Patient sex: M
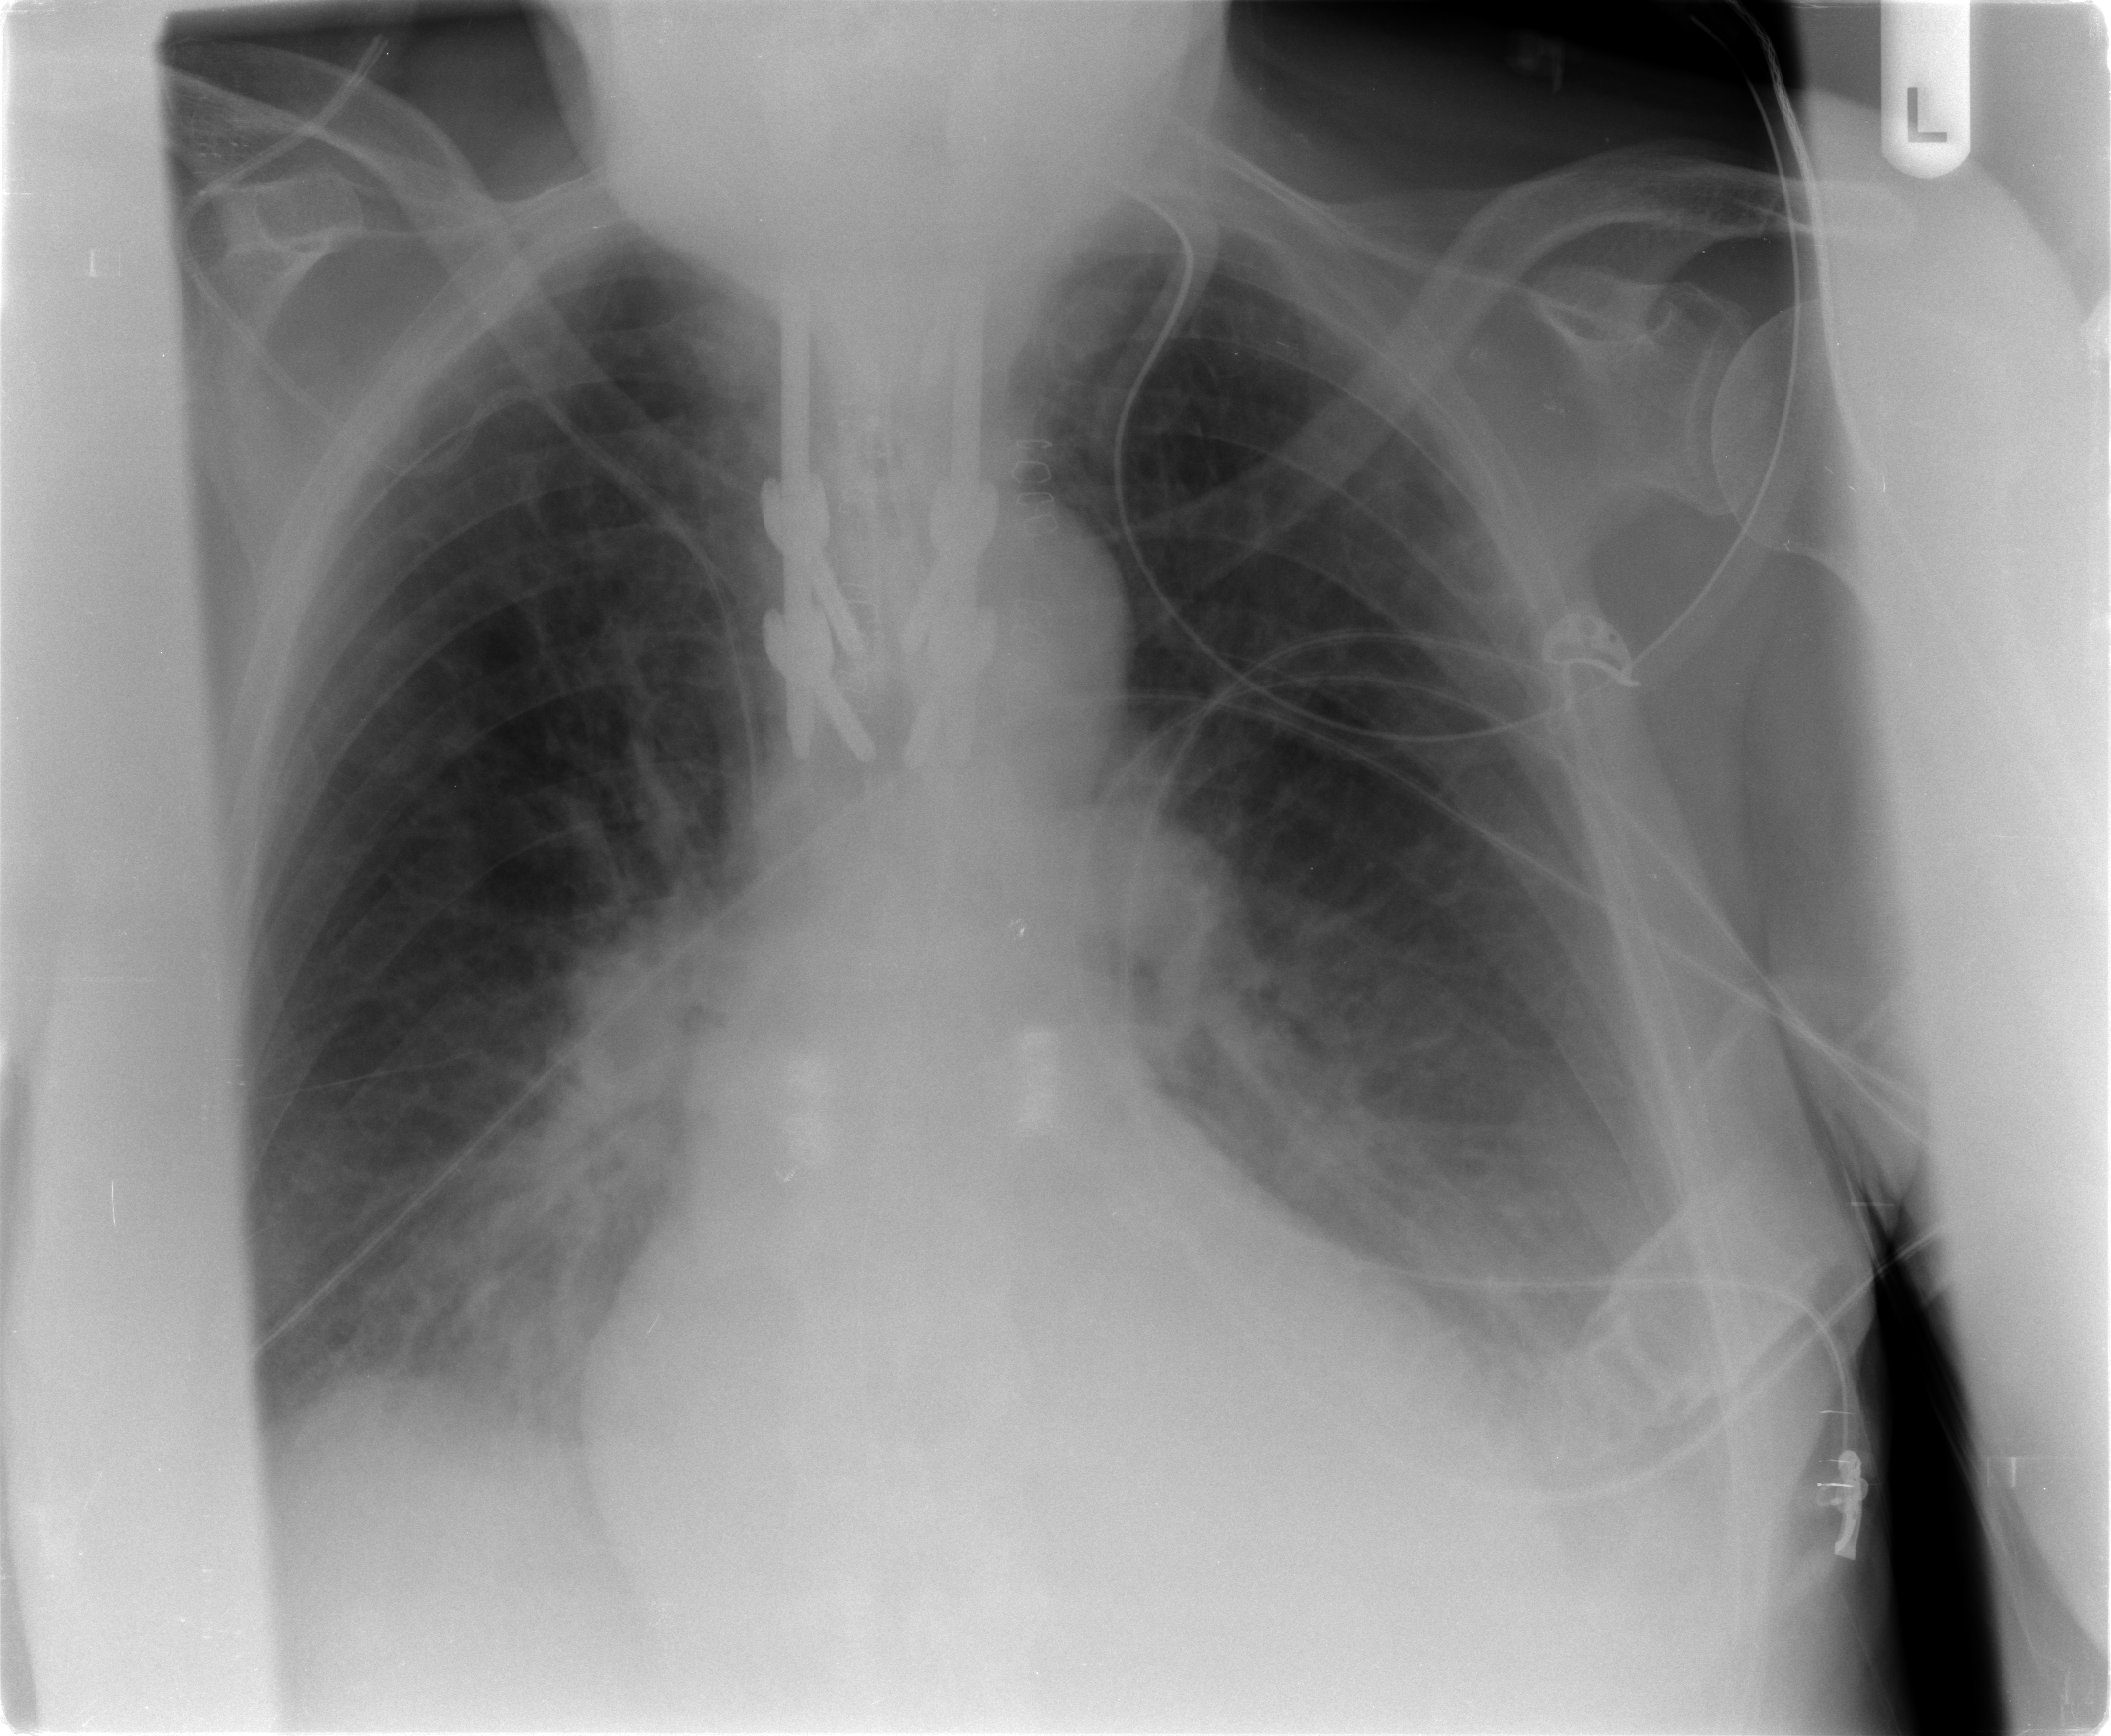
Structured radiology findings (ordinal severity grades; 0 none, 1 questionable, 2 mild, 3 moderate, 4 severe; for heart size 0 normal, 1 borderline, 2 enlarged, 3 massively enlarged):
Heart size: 2
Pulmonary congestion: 2
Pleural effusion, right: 2
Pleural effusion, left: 2
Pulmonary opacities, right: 2
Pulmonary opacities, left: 2
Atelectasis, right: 3
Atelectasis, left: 3